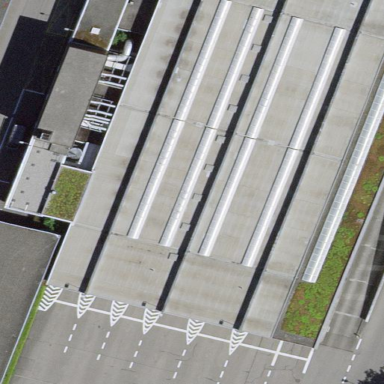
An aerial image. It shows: Building dedicated to vehicle inspection.